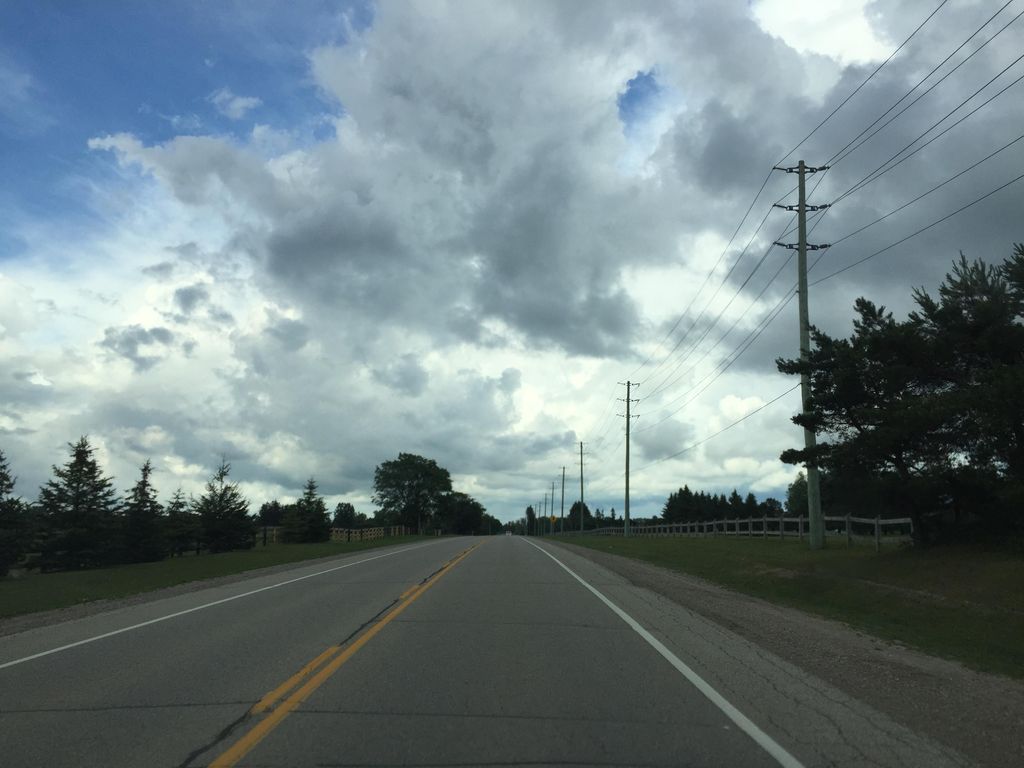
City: kitchener-waterloo